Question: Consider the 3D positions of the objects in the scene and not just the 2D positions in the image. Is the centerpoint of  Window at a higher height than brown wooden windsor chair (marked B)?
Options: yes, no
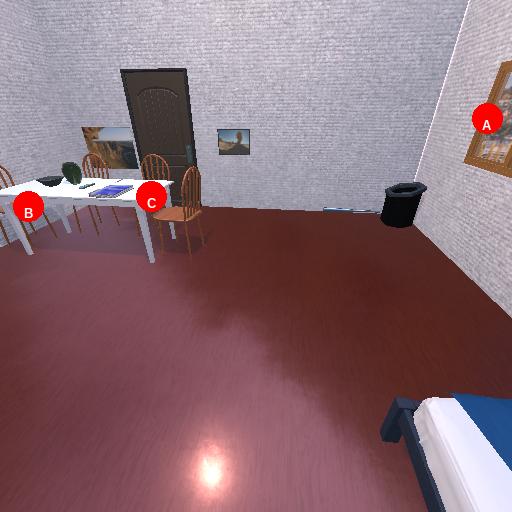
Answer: yes